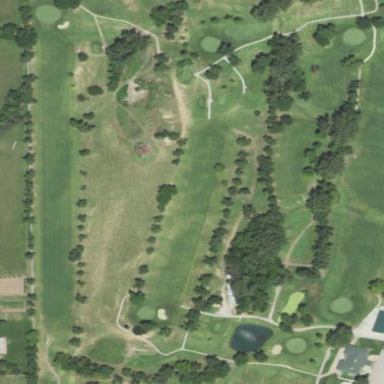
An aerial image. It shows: Golf course surrounded by greenery.